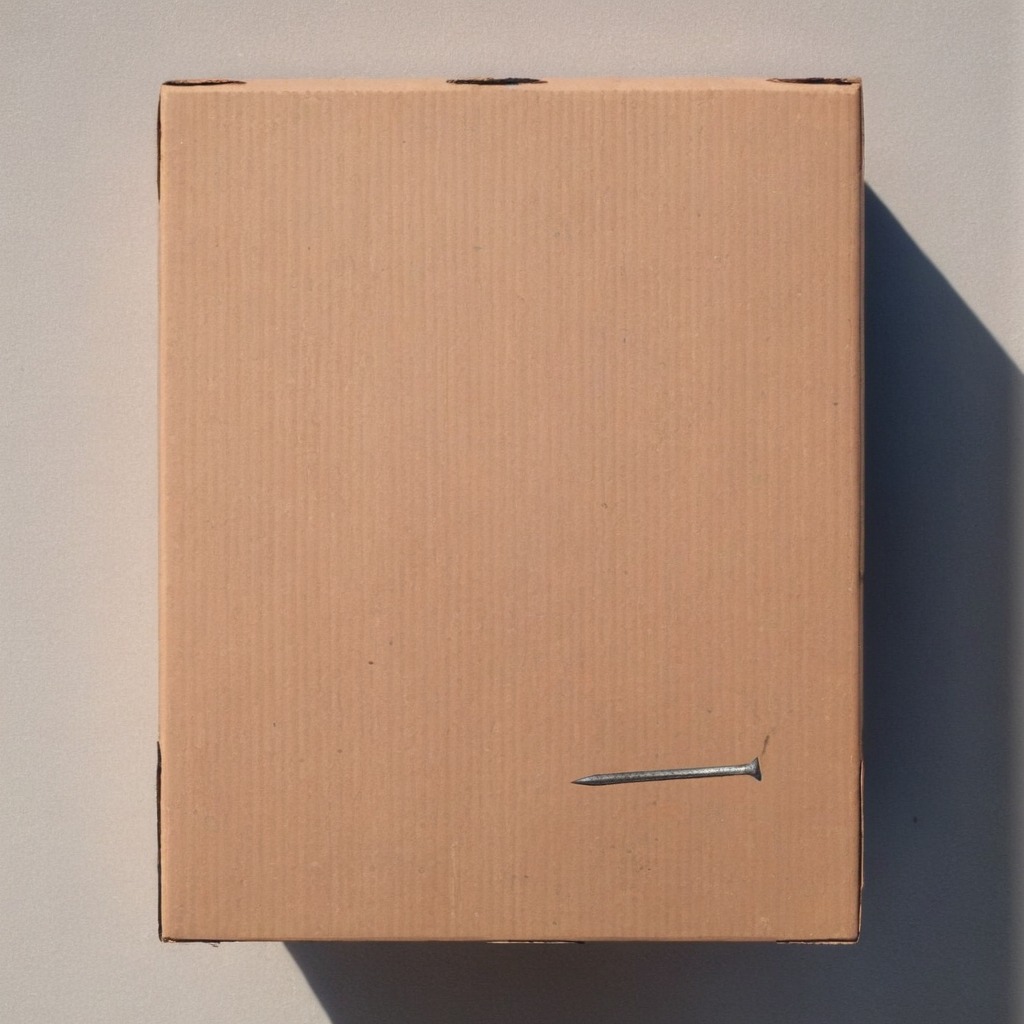
A nail is lying on a cardboard box in an outdoor workshop.